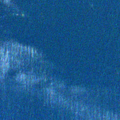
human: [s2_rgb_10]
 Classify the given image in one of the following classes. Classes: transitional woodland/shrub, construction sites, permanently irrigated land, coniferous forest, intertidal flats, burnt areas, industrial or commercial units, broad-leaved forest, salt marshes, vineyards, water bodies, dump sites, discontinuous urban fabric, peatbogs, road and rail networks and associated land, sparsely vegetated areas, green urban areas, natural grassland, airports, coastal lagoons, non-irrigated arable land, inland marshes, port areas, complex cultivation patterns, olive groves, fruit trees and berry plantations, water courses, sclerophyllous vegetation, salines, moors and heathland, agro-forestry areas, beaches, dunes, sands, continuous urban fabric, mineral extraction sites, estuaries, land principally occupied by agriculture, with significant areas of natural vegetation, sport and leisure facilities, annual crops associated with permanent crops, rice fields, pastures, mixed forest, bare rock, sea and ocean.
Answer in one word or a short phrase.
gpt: continuous urban fabric